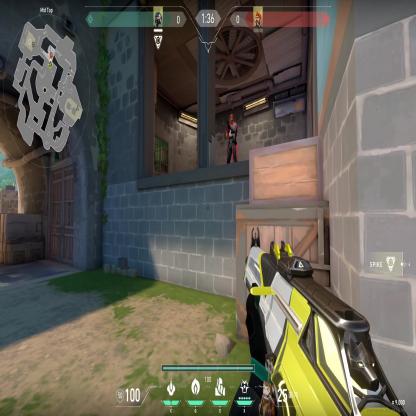
Label: enemy